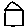
Label: house